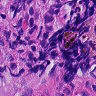
Metastatic tissue present: yes